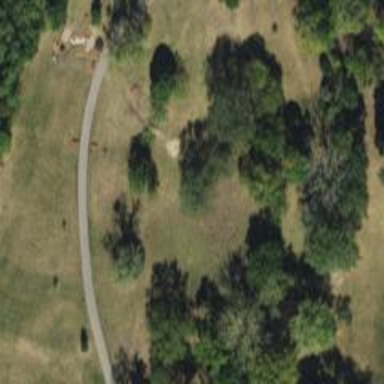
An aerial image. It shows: Disc golf basket.